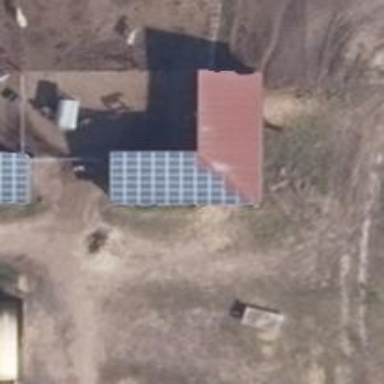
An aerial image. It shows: Solar photovoltaic panel generator producing electricity in small installation.